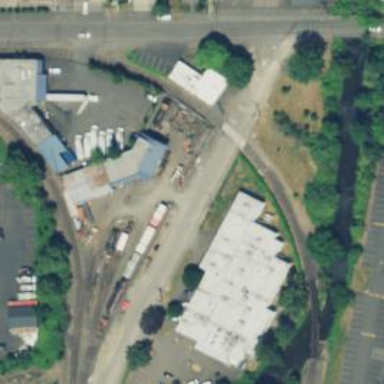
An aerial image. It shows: Railway siding with building passage tunnel.